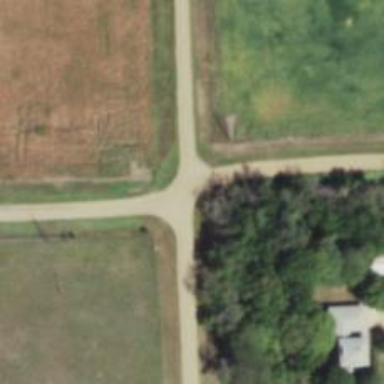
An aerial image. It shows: Unclassified road.